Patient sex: M
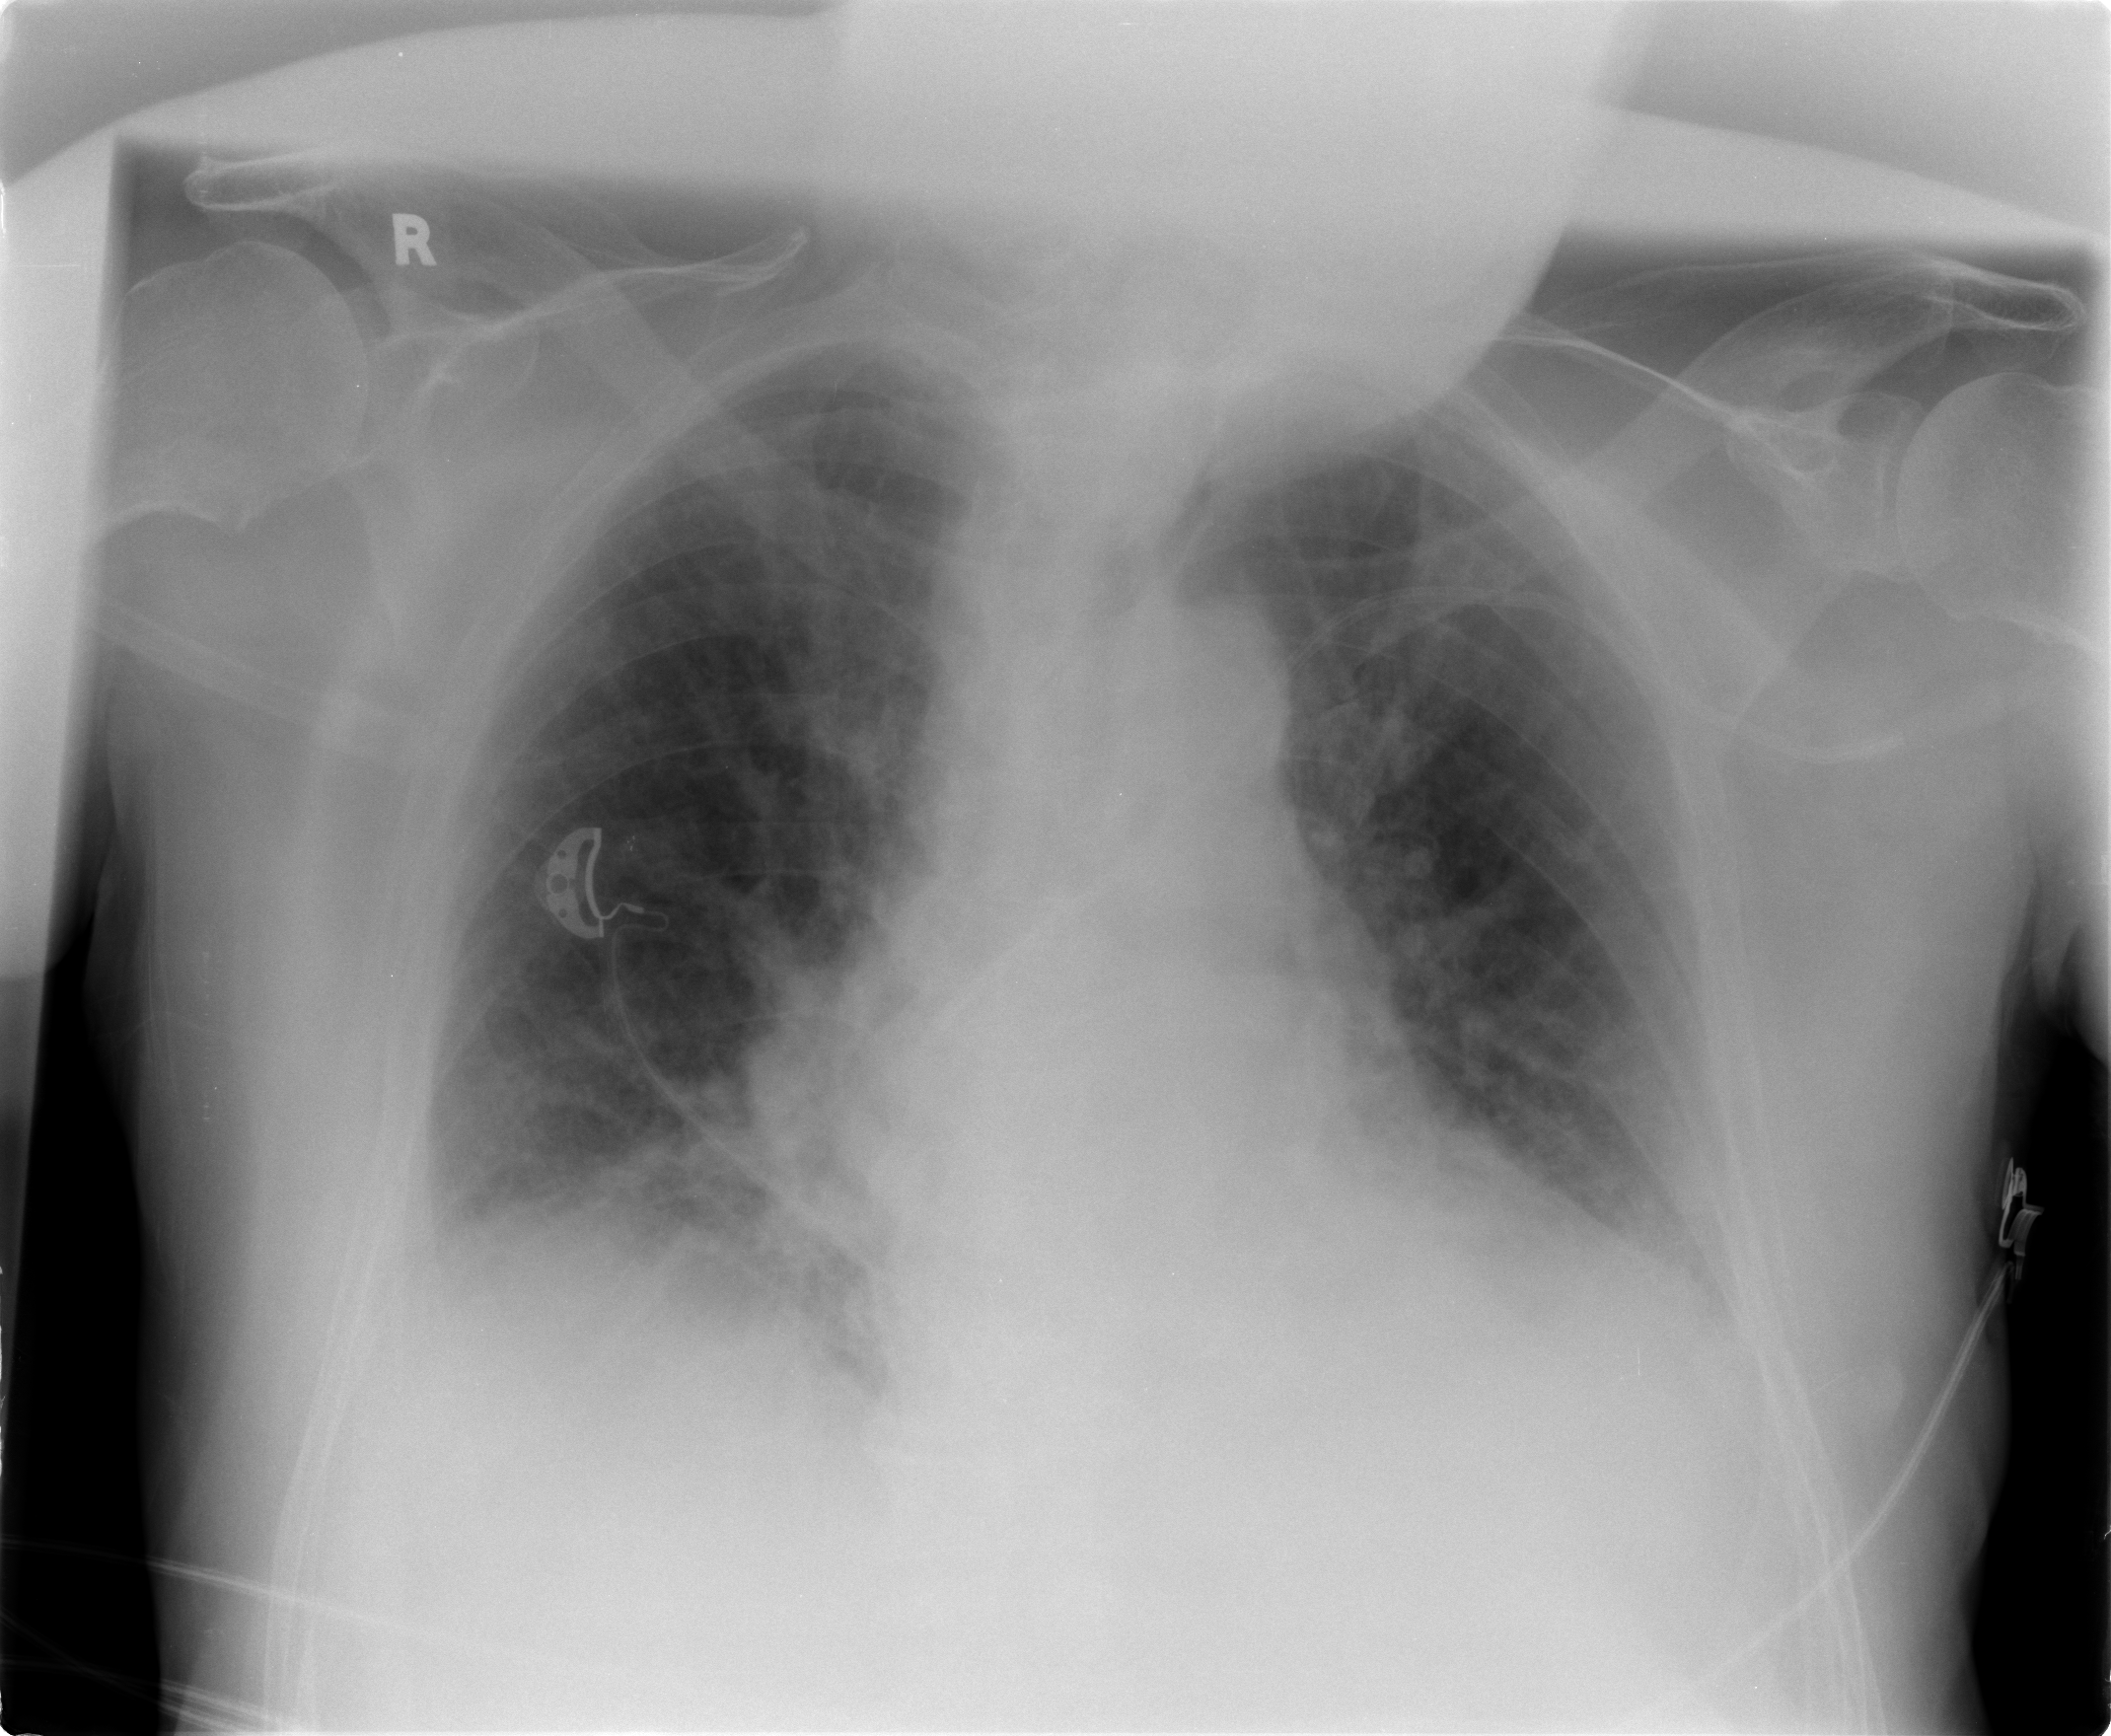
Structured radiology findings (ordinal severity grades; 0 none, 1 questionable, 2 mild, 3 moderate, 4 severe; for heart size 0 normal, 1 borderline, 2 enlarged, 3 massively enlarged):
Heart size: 1
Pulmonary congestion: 2
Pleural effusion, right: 2
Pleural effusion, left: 2
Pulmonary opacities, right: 0
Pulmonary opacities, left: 0
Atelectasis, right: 2
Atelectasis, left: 2